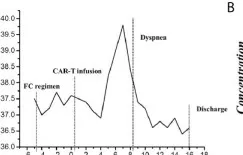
Clinical data of L-CRS. (A) The temperature profile.
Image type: pathology (immunostaining)